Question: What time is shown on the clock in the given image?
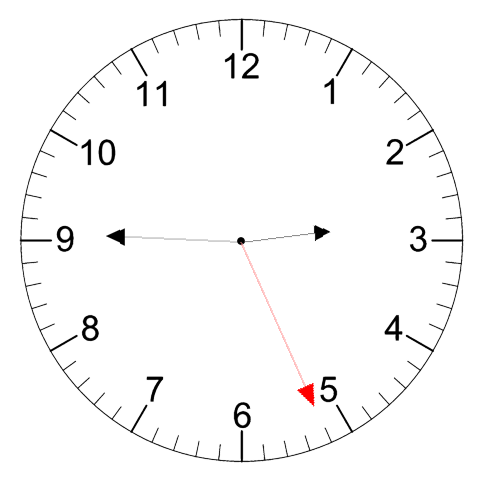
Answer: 02:45:26